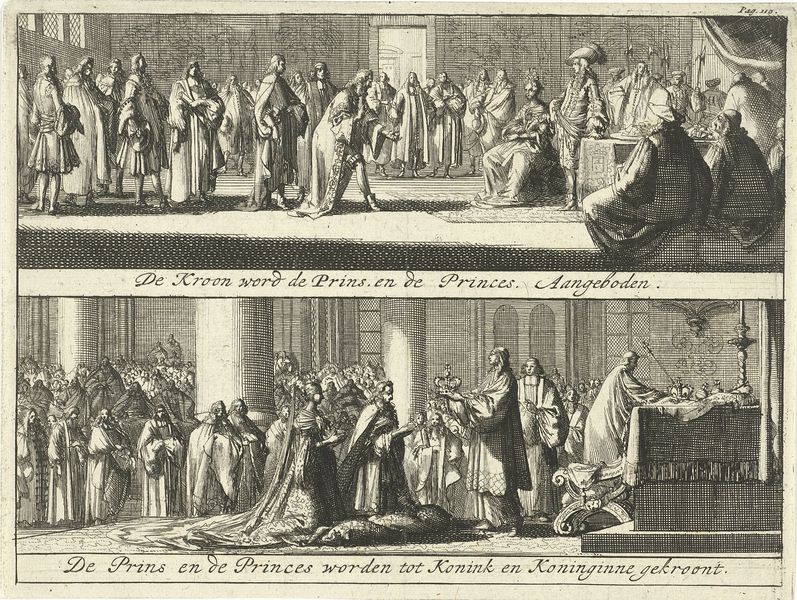
Titel: Prins en prinses krijgen de kroon aangeboden / Prins en prinses tot koning en koningin gekroond
Künstler: Jan Luyken
Standort: Amsterdam
Institution: Rijksmuseum
Schlagwörter: column, coronation, court, hat, king, old, prince, book, royalty, text, princess, prinzessin, pillars, leute, alter, wedding, prinz, ceromony, franzossiscj, franzossisch, kronung, heirat